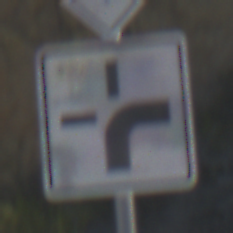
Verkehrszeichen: VerlaufVorfahrtsstrasse3
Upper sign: Vorfahrtsstrasse
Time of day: MorningAfternoon
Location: Outdoor (Nature)
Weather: Clear
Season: NotSpecified
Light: Natural